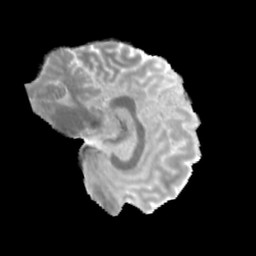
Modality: MD
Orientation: sagittal
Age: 37
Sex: male
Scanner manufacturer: siemens
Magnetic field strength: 3 T
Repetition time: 3.23 s
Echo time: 0.0892 s